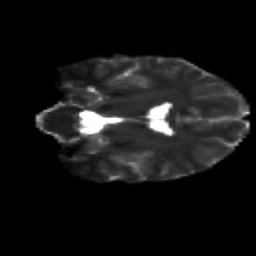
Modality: T2w
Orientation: coronal
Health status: healthy
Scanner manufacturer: siemens
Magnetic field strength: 3 T
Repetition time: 12 s
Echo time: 0.092 s